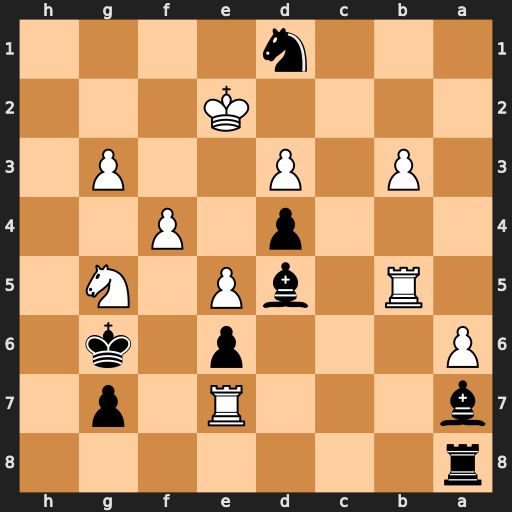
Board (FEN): r7/b3R1p1/P3p1k1/1R1bP1N1/3p1P2/1P1P2P1/4K3/3n4
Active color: b
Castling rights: -
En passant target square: -
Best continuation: Nc3+ Kf2 Nxb5